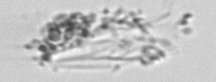
Label: Tintinnina